Question: What is the background color?
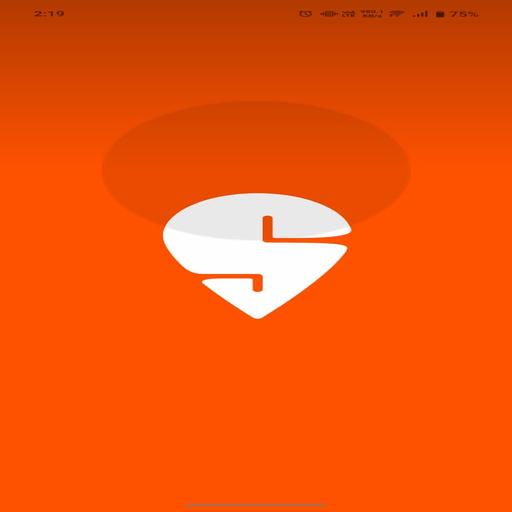
Answer: Bright orange